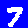
Digit: 7